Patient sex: M
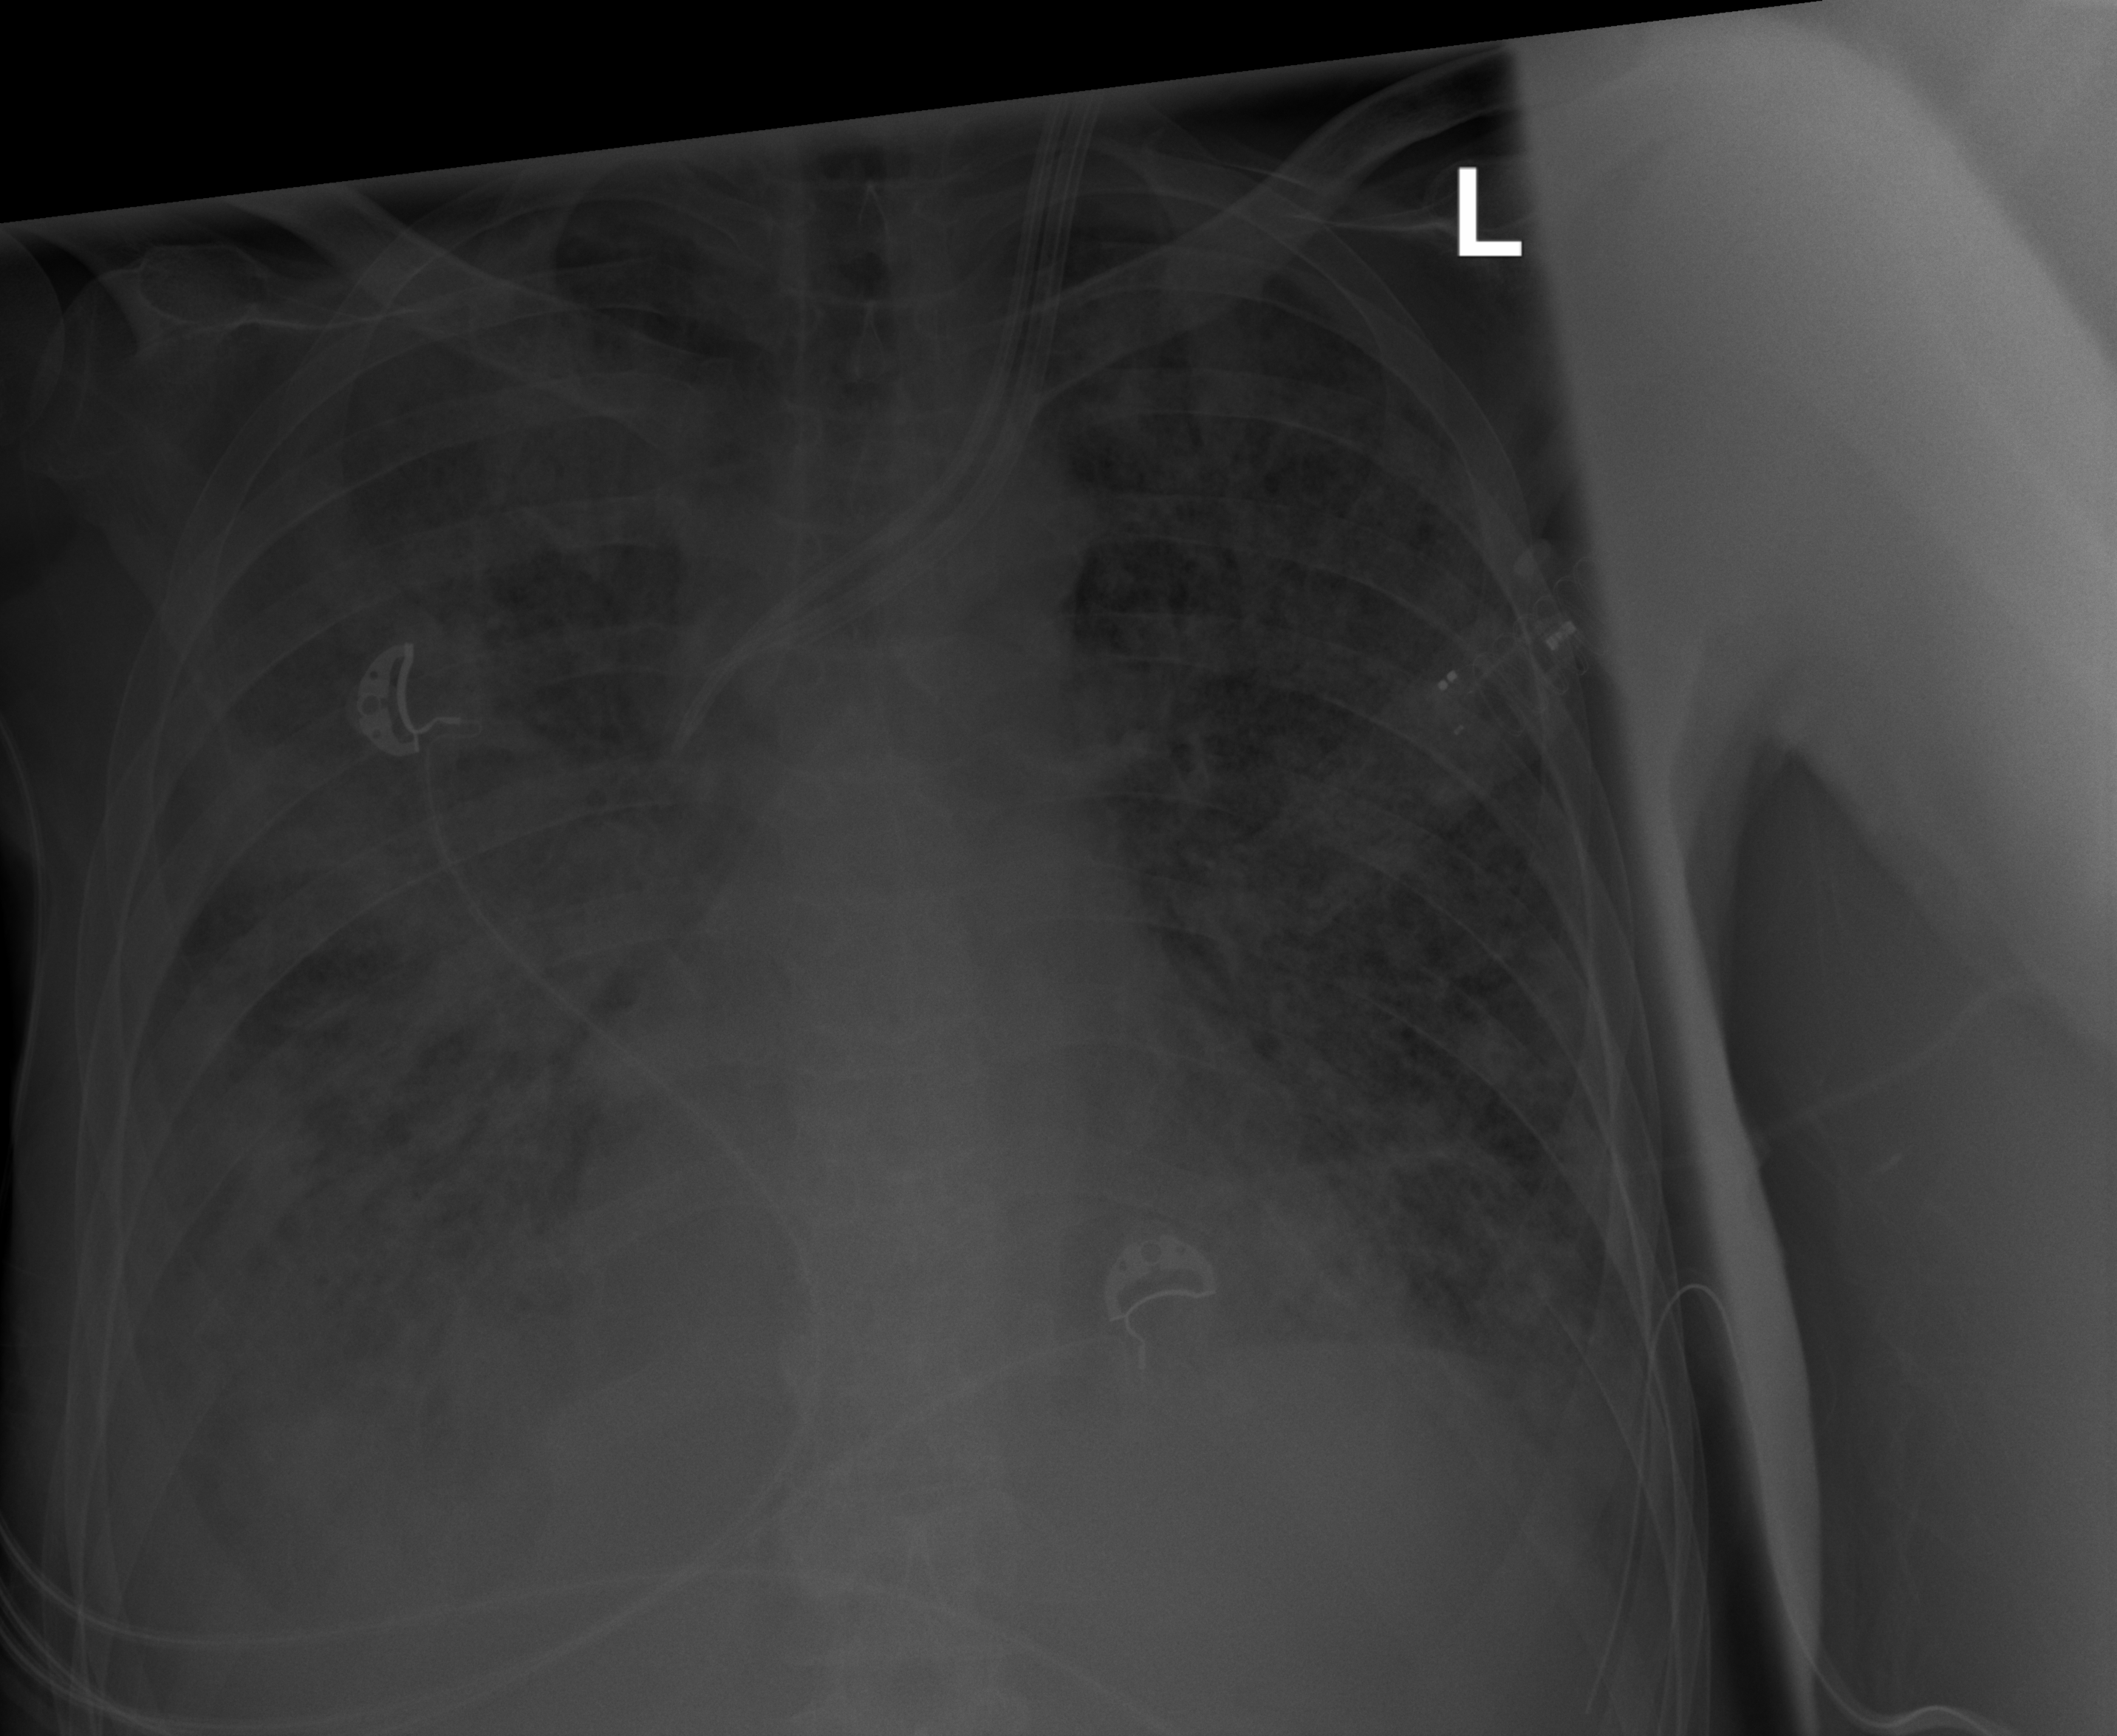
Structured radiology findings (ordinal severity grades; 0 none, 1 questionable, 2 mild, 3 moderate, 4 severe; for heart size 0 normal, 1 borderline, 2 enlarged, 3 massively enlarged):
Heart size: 0
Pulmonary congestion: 2
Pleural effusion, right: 3
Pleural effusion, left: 2
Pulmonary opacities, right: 4
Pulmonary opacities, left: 3
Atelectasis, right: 4
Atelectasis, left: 3